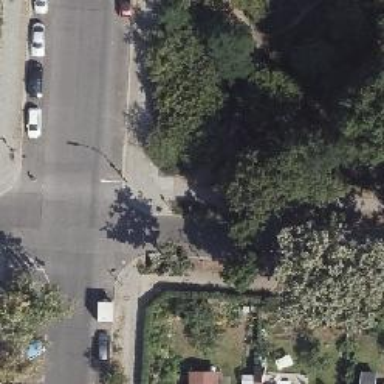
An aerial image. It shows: Residential road with asphalt surface. There is separate sidewalk and parking lane on the right.